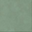
Piece: xx